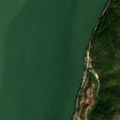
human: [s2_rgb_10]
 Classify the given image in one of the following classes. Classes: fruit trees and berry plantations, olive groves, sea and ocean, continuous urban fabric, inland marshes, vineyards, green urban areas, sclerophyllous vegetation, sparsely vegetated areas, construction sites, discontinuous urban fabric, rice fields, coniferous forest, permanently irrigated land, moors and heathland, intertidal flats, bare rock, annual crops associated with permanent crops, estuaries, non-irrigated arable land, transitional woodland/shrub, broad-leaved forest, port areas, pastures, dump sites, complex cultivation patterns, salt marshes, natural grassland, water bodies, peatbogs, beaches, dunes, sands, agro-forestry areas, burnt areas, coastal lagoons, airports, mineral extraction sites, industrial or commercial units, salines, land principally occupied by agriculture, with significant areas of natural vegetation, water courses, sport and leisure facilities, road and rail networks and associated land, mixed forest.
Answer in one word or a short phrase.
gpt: discontinuous urban fabric, broad-leaved forest, transitional woodland/shrub, water courses